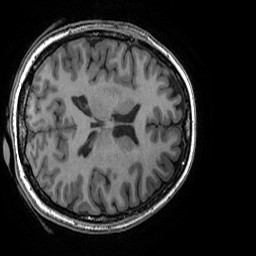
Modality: T1w
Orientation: axial
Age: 40
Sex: female
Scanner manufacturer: ge
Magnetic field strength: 3 T
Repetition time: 0.008184 s
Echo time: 0.003192 s